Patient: sex F, age 65
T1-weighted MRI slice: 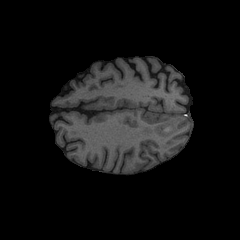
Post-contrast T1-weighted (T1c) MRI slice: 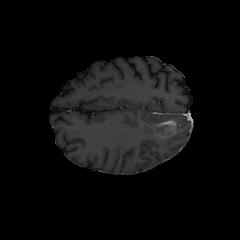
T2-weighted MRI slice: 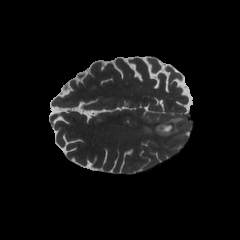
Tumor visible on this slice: yes
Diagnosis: Glioblastoma, IDH-wildtype
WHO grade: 4